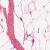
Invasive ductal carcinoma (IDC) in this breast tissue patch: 0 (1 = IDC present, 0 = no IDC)